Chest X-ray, PA view. Patient: 54 years old, sex M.
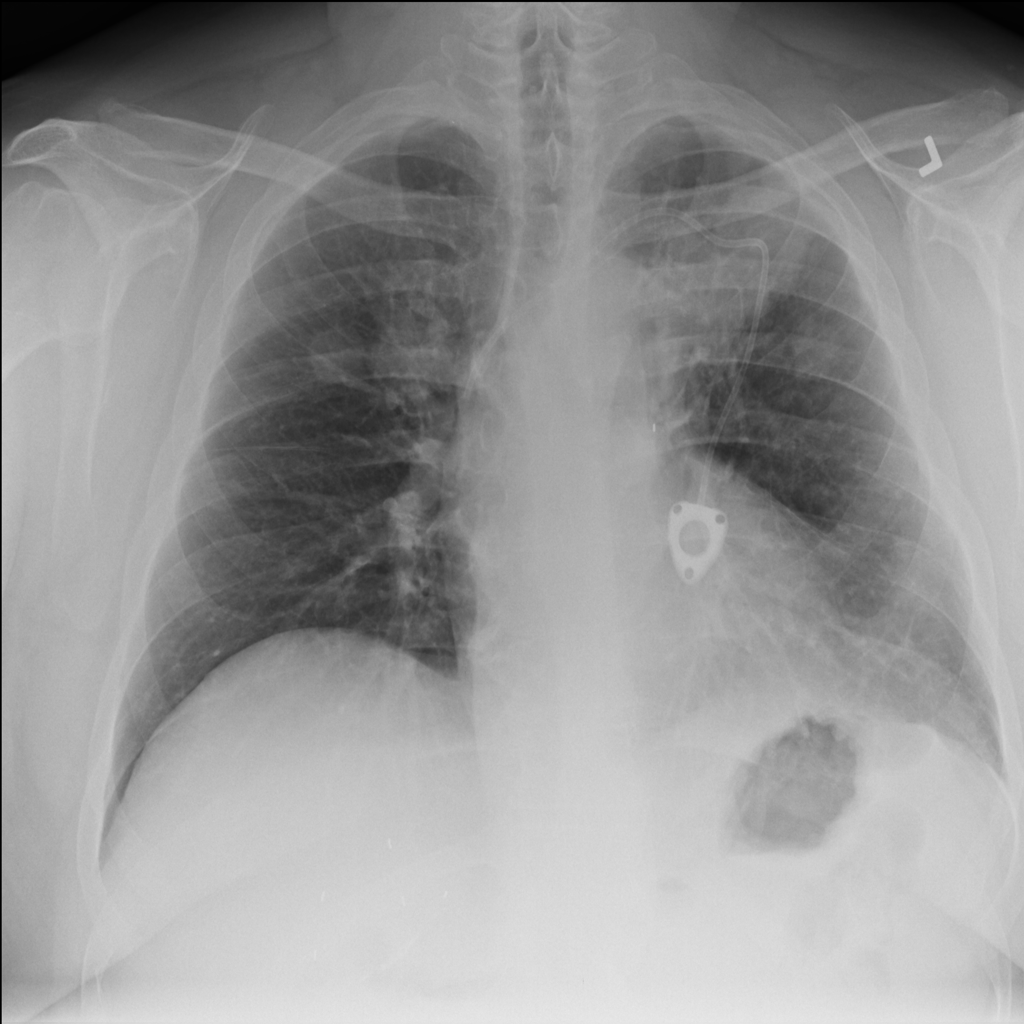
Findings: Mass, Nodule